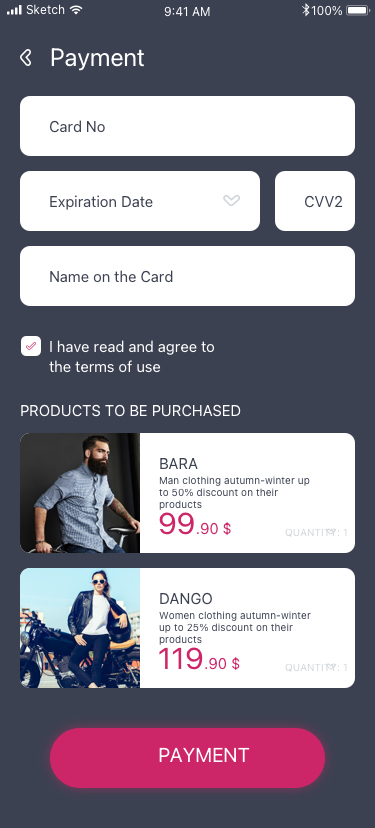
Text in this UI design:
Card No
Expiration Date
CVV2
Name on the Card
I have read and agree to the terms of use
Man clothing autumn-winter up to 50% discount on their products
QUANTITY: 1
BARA
99.90 $
Women clothing autumn-winter up to 25% discount on their products
QUANTITY: 1
DANGO
119.90 $
PRODUCTS TO BE PURCHASED
PAYMENT
Payment